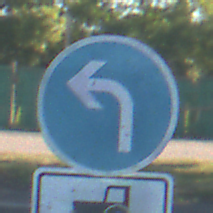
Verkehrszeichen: VorgeschriebeneFahrtrichtungLinks
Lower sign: MehrspurigeFahrzeugeFrei8
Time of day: MorningAfternoon
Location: Outdoor (Urban)
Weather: Clear
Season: NotSpecified
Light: Natural